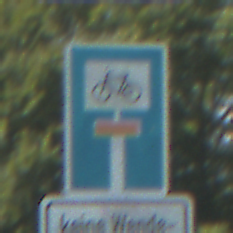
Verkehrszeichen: SackgasseRadverkehrDurchlaessig
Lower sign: HinweisGeaenderteVorfahrtVerkehrsfuehrungVerkehrsregelung3
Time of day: Midday
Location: Outdoor (Nature)
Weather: Clear
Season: NotSpecified
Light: Natural